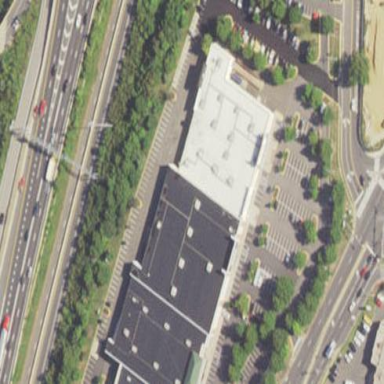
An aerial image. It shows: Retail building.